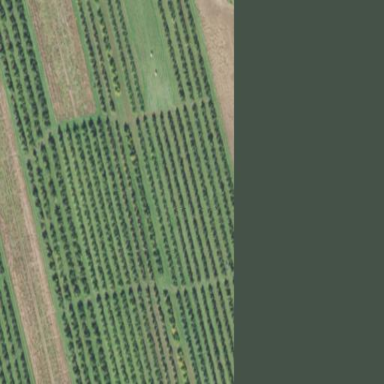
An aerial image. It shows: Orchard.